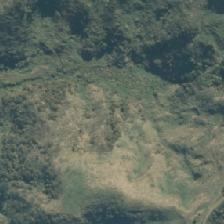
Land cover: grose_broom